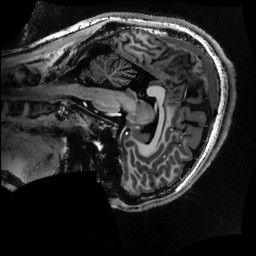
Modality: MP2RAGE
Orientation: sagittal
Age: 20
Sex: male
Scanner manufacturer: siemens
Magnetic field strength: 6.98 T
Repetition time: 6 s
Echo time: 0.00283 s